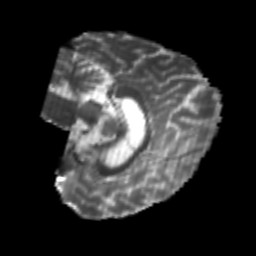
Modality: T2w
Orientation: sagittal
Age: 24
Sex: male
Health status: healthy
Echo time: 0.074 s